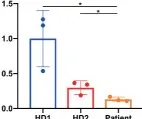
Downregulation of genes implicated in the PI4K-FAM126A-EFR3A pathway of colon tissue. FAM126A.
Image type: pathology (immunostaining)